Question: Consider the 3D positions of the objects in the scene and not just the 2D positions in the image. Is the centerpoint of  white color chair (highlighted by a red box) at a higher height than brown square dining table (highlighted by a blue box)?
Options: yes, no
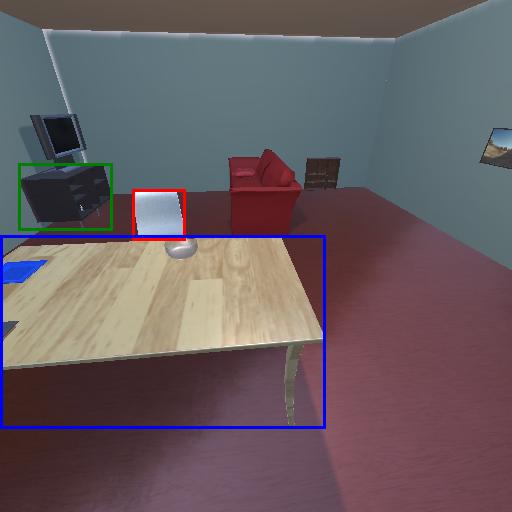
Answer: yes